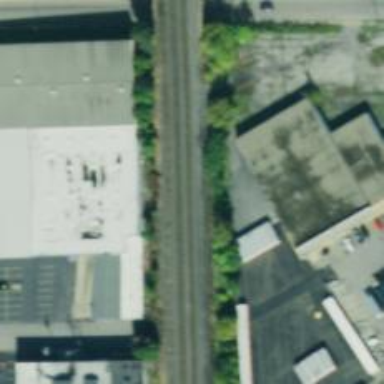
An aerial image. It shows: Railway tracks on embankment.